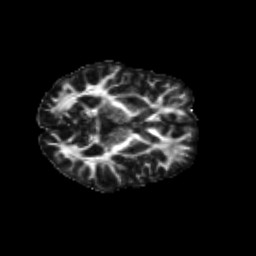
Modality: FA
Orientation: axial
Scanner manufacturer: siemens
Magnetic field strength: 3 T
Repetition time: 9.2 s
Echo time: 0.084 s